Field crop: maize
Growth stage: 1
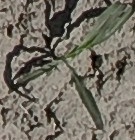
Species: sorghum